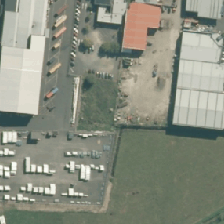
Land cover: urban_build_up